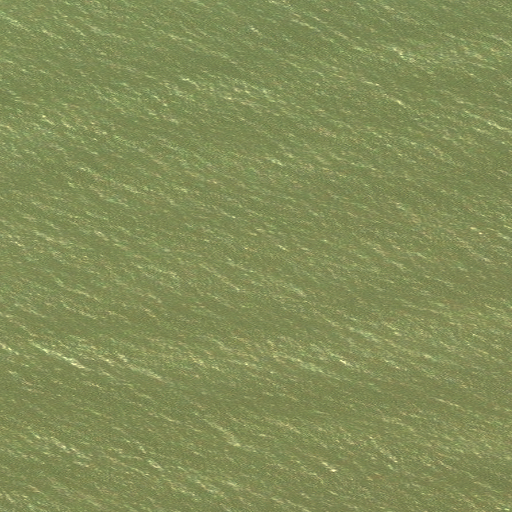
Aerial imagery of beach in Alaska named Schooner Beach containing only unknown